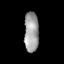
Tissue: lung
Cell type: Epithelial cells
Senescence score: 0.1284
Nuclear area (px): 565
Mean DAPI intensity: 159.841